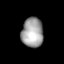
Tissue: lung
Cell type: Epithelial cells
Senescence score: 0.115
Nuclear area (px): 632
Mean DAPI intensity: 160.188